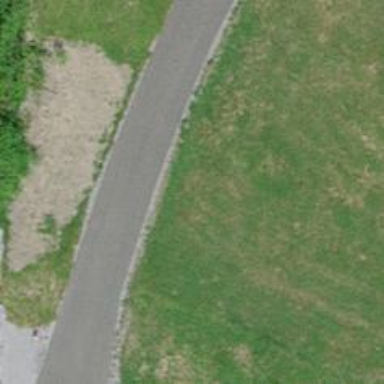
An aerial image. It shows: Well-maintained track road with grade 1 tracktype.